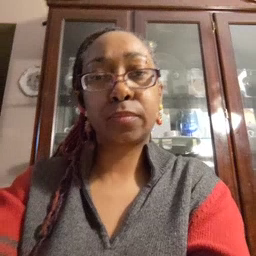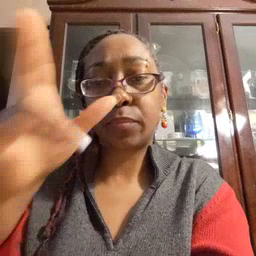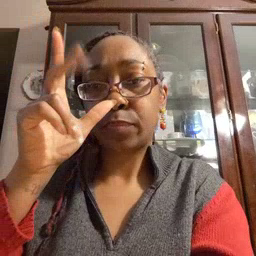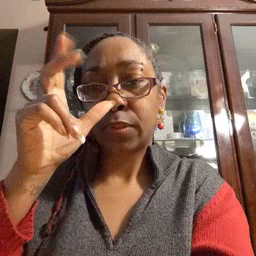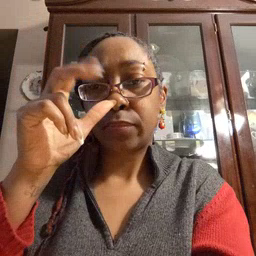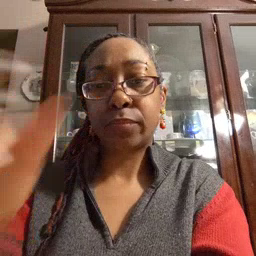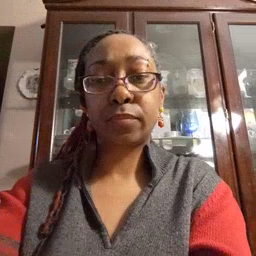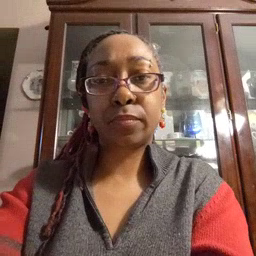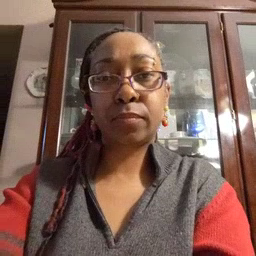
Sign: bug